Field crop: maize
Growth stage: 2
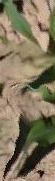
Species: maize